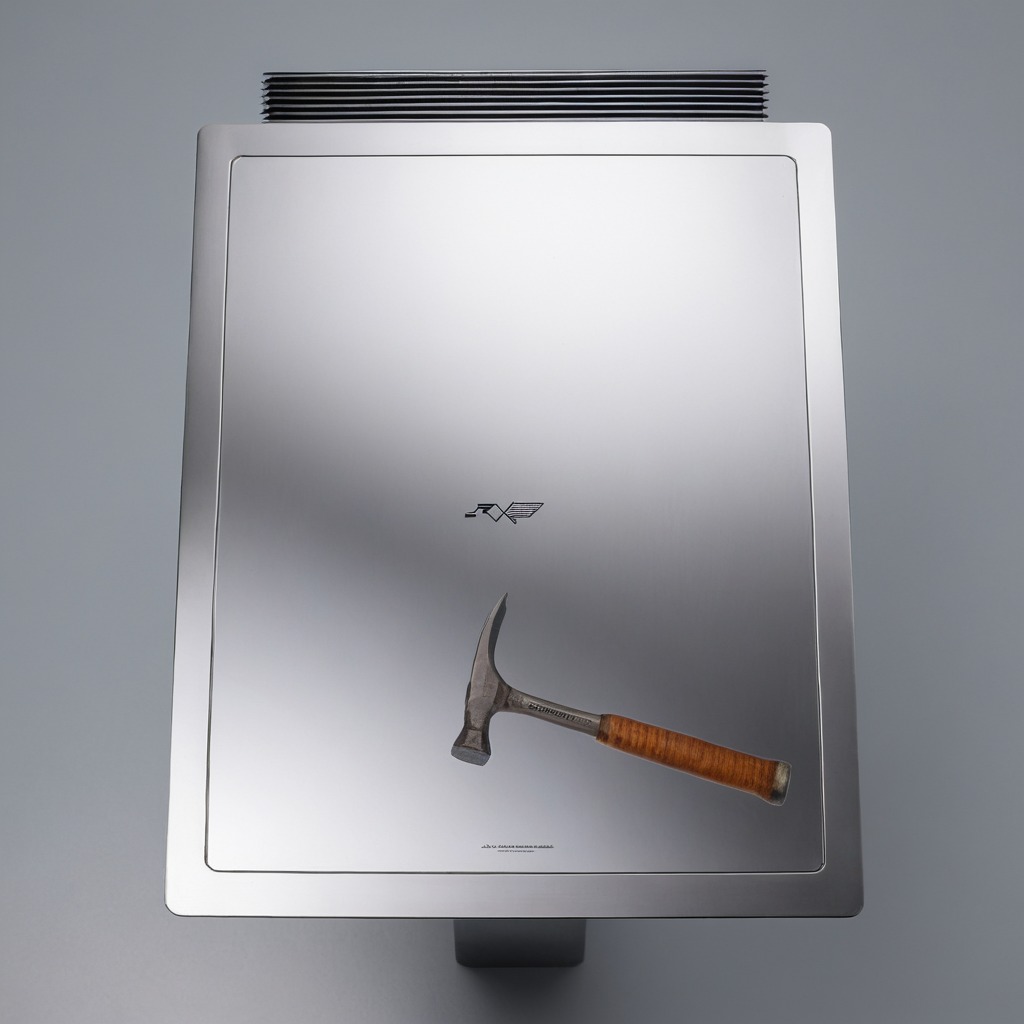
A hammer is lying on a stainless steel table in a high-end prototyping lab.